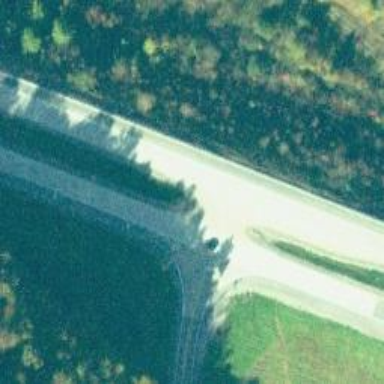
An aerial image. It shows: Trunk highway with expressway features.